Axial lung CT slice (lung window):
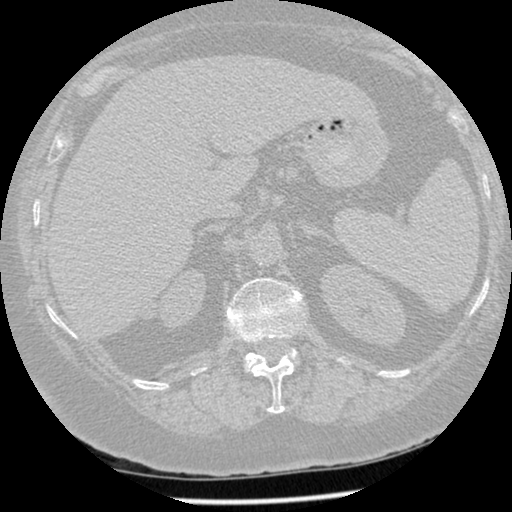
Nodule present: no